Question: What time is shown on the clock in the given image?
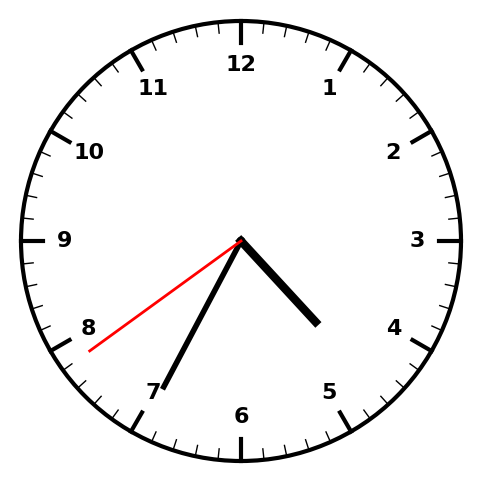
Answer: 04:34:39